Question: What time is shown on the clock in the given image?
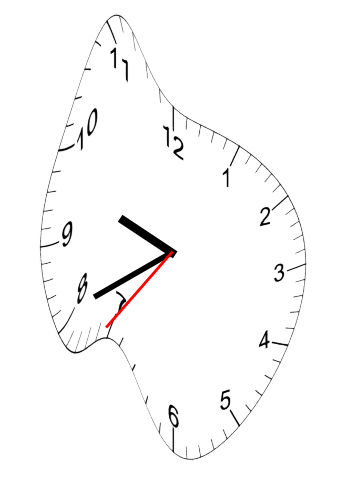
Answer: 09:40:36